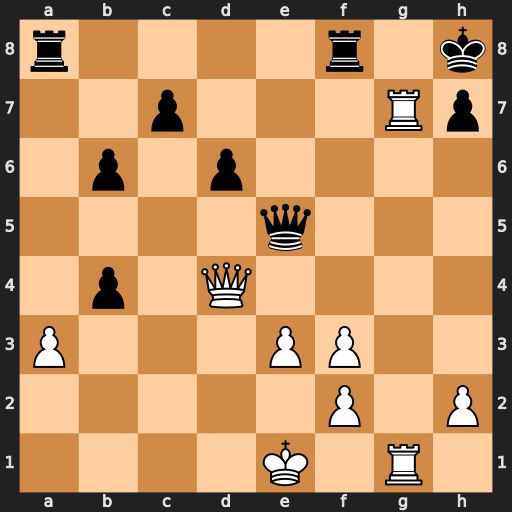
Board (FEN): r4r1k/2p3Rp/1p1p4/4q3/1p1Q4/P3PP2/5P1P/4K1R1
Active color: w
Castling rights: -
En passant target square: -
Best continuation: Rxh7+ Kxh7 Qh4+ Qh5 Qxh5#